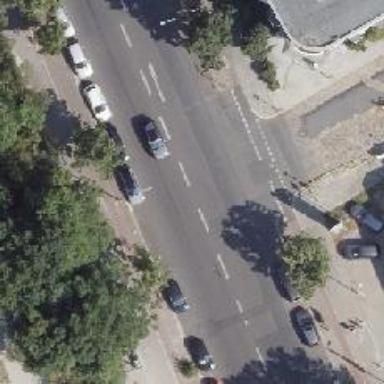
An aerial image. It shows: Secondary road with asphalt surface. It has lane markings and parking lane on the right. Both sides of the road have sidewalks and there is separate cycle track.